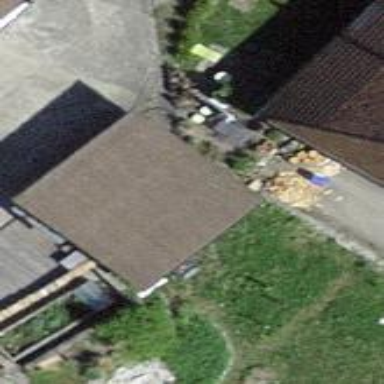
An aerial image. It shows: Garage building.